Interaction volume radius: 10 \u00c5
Interaction volume height: 15 \u00c5
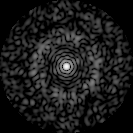
Disorder parameter: 0.8294